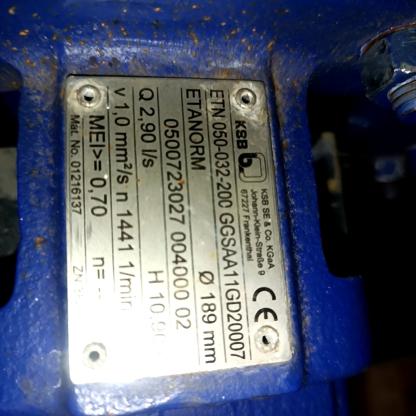
Klasa: tabliczka-znamionowa